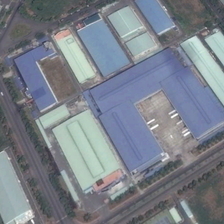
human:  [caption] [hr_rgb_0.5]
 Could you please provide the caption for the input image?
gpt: some rectangle buildings in different sizes are in an industrial area .

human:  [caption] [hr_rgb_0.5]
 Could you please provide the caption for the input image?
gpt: some rectangle buildings in different sizes are in an industrial area .

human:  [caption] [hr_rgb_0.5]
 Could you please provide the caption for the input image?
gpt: some rectangle buildings in different sizes are in an industrial area .

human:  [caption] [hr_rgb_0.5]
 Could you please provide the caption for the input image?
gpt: some rectangle buildings in different sizes are in an industrial area .

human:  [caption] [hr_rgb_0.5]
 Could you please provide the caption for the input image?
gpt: some rectangle buildings in different sizes are in an industrial area .